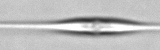
Label: Cylindrotheca